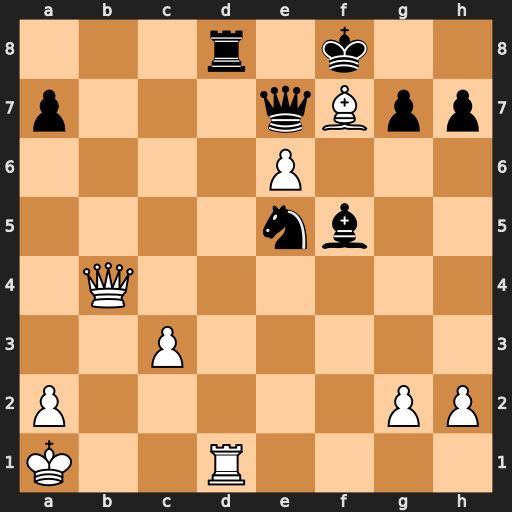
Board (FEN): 3r1k2/p3qBpp/4P3/4nb2/1Q6/2P5/P5PP/K2R4
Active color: w
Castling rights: -
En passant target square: -
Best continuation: Rxd8#